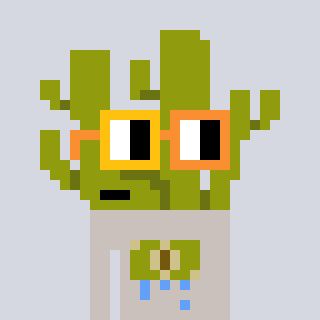
a pixel art character with square yellow and orange glasses, a cactus-shaped head and a foggrey-colored body on a cool background